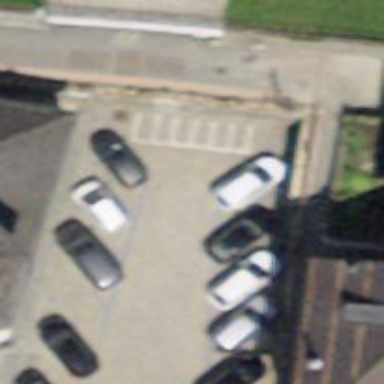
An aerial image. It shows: Motorcycle parking area with designated surface.